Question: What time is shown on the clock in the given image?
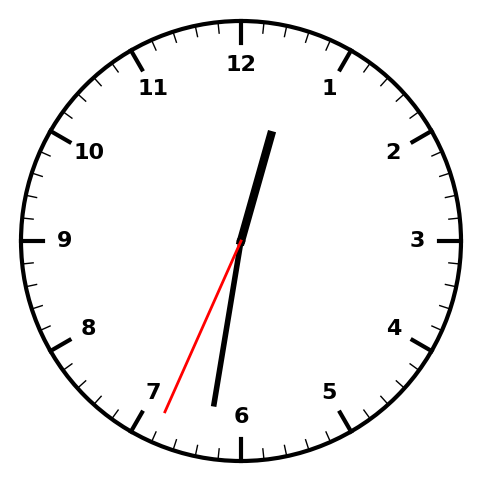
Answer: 12:31:34